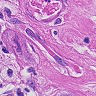
Metastatic tissue present: yes